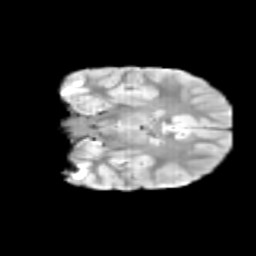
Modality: T2w
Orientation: coronal
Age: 10
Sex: male
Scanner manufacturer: siemens
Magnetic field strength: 3 T
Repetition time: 3.8 s
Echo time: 0.07 s